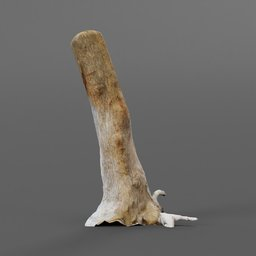
Label: nature